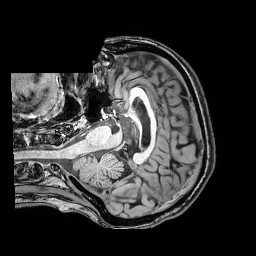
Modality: T1w
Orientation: axial
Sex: female
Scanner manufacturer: philips
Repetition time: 0.0081 s
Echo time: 0.0037 s